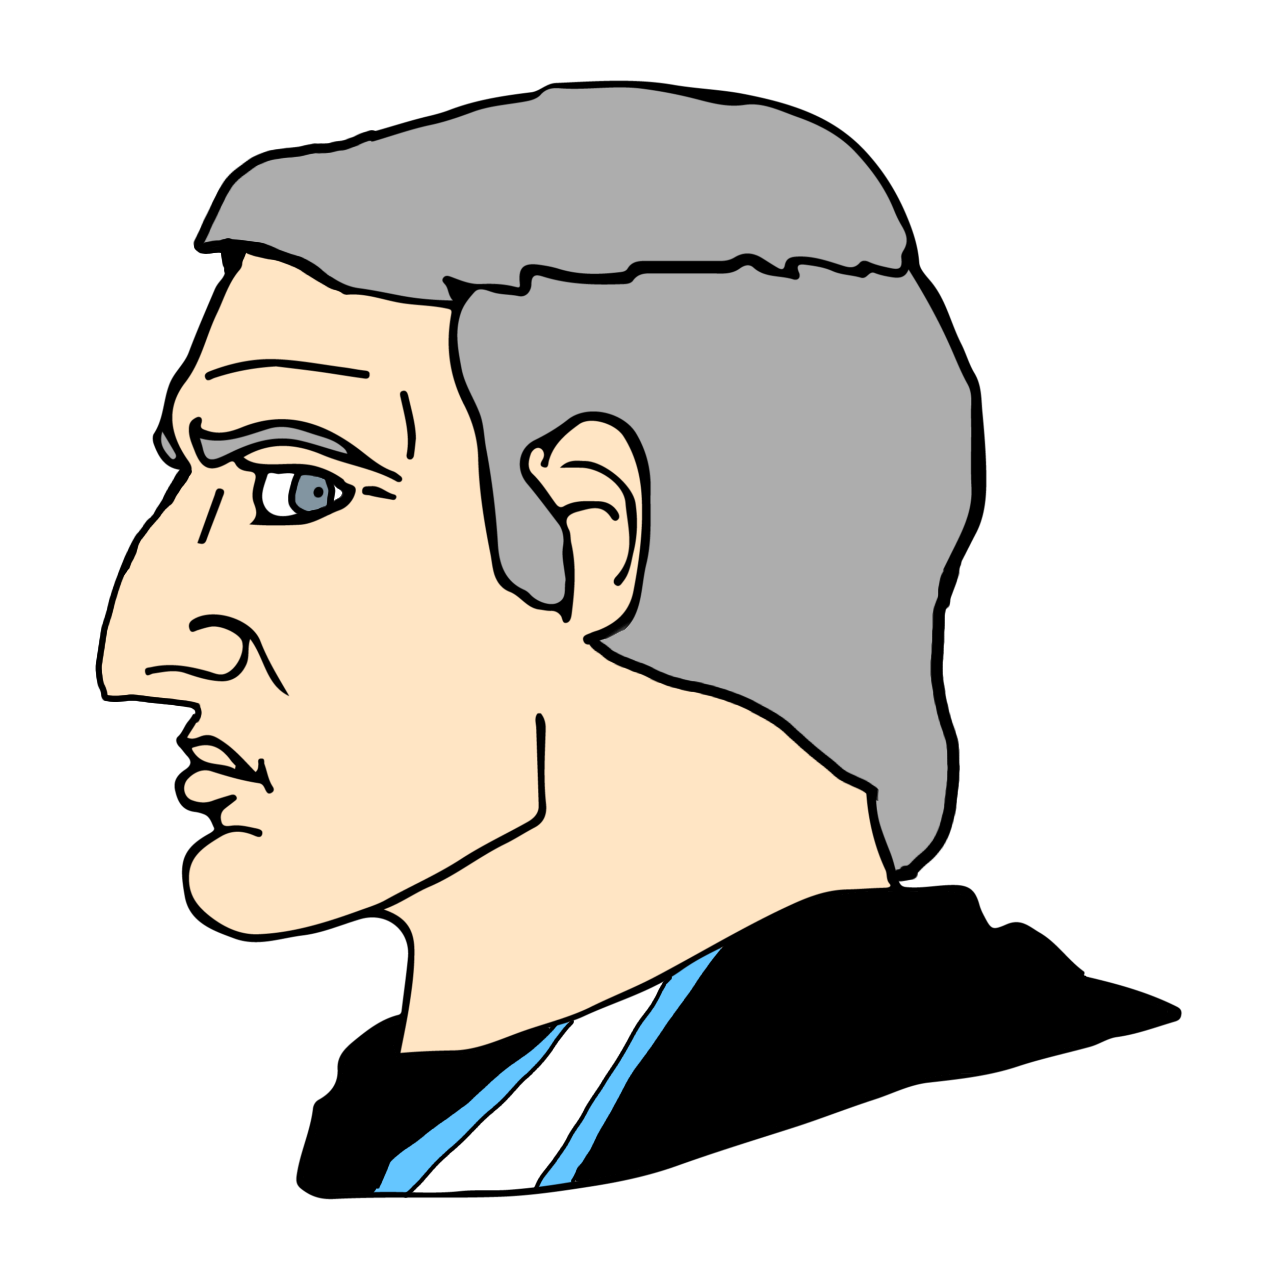
Label: 4_Yes_Chad